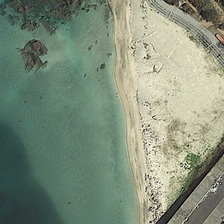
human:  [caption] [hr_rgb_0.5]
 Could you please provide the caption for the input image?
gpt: yellow beach are between a piece of ocean and a road .

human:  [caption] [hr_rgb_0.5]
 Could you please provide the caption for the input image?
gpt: yellow beach are between a piece of ocean and a road .

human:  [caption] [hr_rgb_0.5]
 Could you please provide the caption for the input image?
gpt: yellow beach are between a piece of ocean and a road .

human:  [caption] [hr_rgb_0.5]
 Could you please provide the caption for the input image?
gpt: yellow beach are between a piece of ocean and a road .

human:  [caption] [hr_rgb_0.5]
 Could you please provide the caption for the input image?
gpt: yellow beach are between a piece of ocean and a road .